Field crop: maize
Growth stage: 1
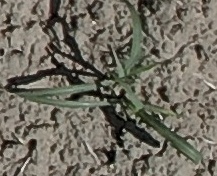
Species: sorghum